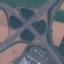
Land use / land cover: Highway